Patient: sex F, age 36
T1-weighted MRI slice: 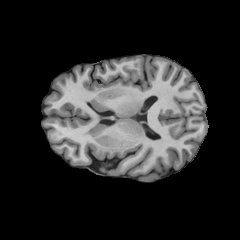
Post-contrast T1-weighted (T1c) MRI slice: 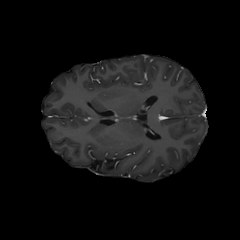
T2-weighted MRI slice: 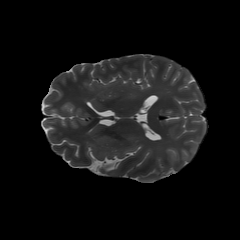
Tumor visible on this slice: no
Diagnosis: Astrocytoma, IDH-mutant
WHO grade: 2